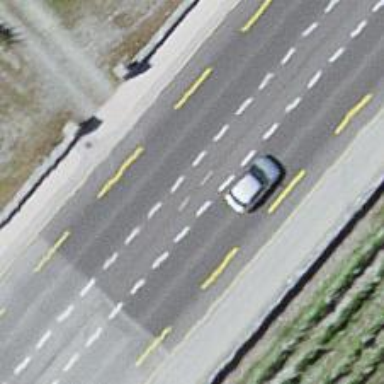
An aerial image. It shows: Primary highway with advisory cycle lane.